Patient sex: M
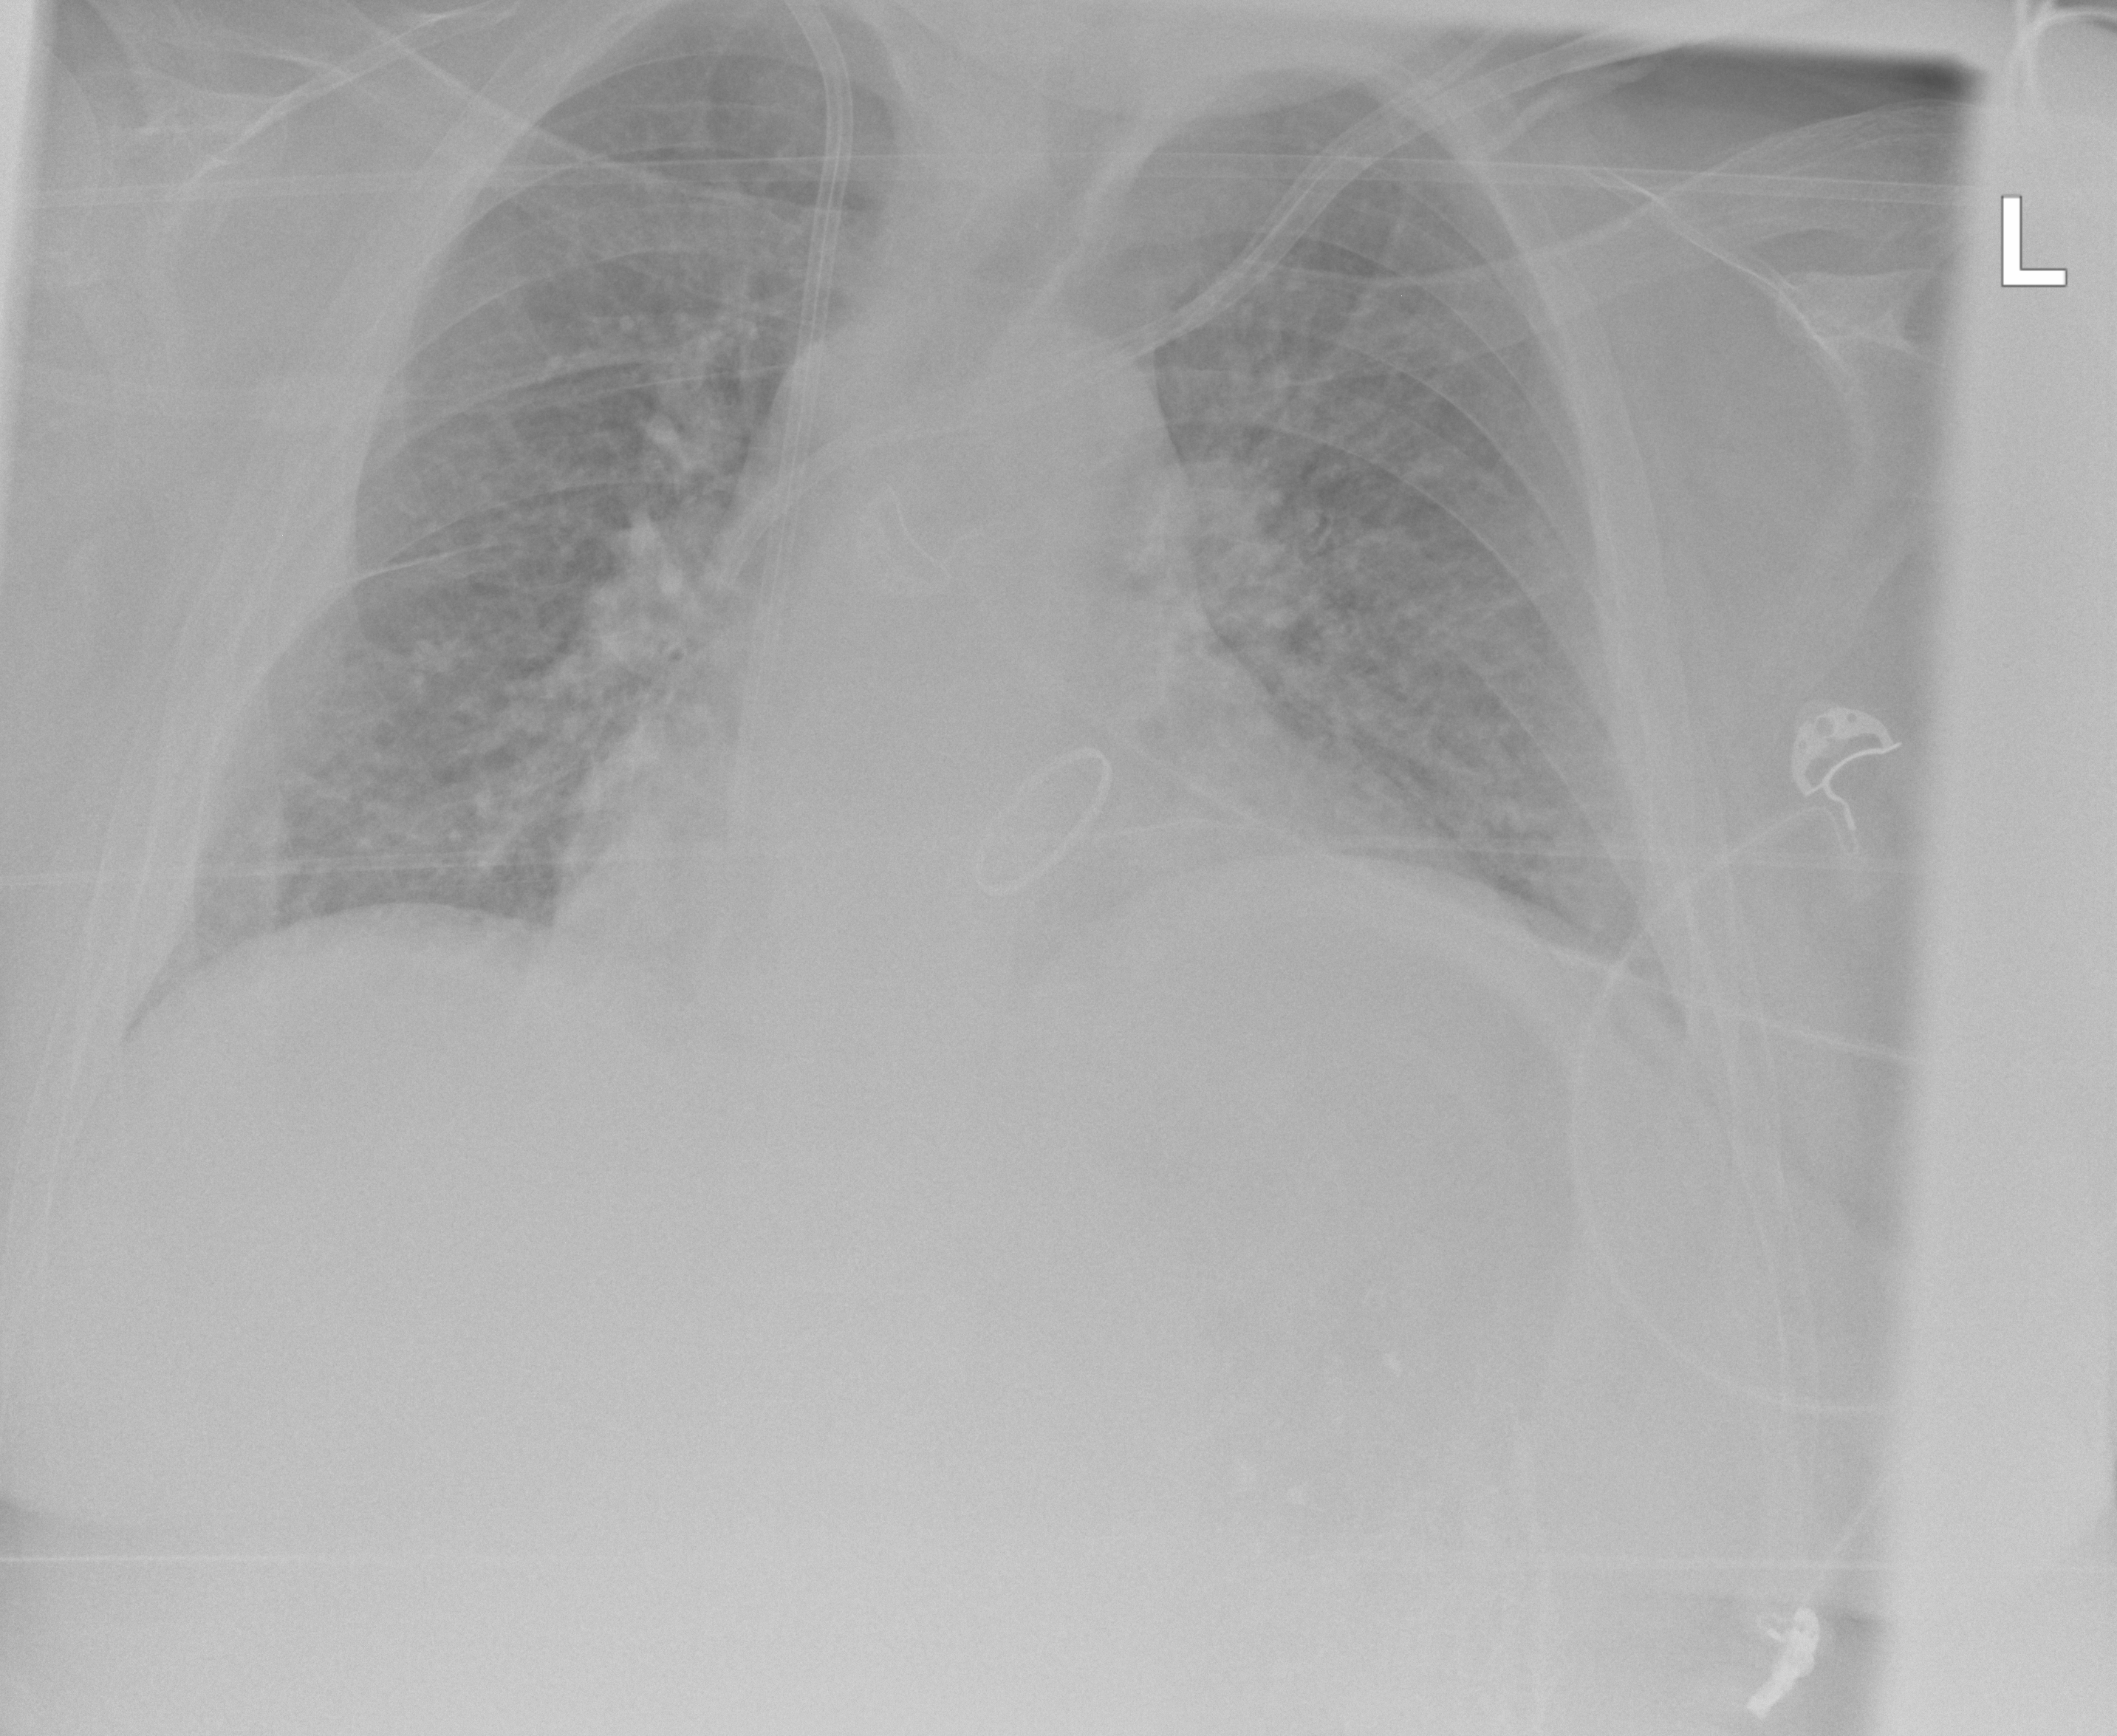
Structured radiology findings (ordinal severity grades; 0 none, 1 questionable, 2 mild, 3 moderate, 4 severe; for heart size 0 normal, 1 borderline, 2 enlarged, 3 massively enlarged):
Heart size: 3
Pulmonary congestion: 2
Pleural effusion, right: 2
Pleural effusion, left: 0
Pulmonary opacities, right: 2
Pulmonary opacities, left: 2
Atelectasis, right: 0
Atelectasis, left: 2